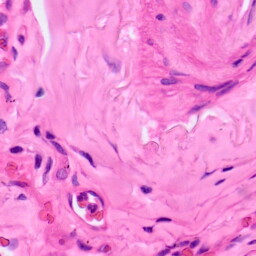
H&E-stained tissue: Lung